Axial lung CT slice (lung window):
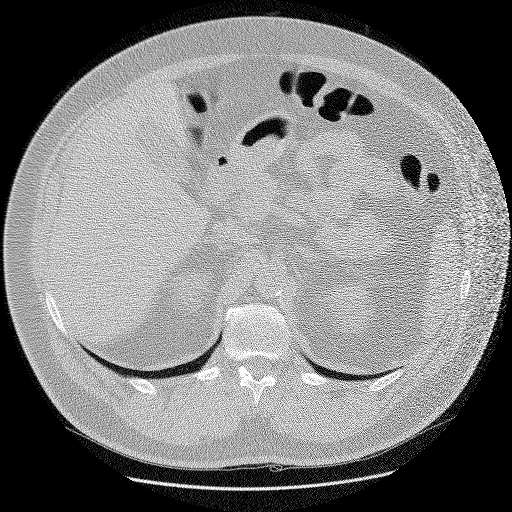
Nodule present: no